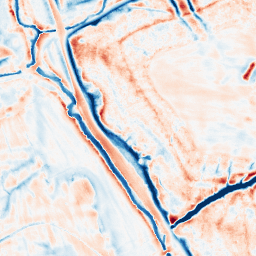
Category: edge_preserving
Decomposition family: bilateral
Decomposition parameters: d: 21
sigma_color: 25
sigma_space: 75
Upsampling method: quintic
Upsampling parameters: scale: 2
Upsampling scale: 2